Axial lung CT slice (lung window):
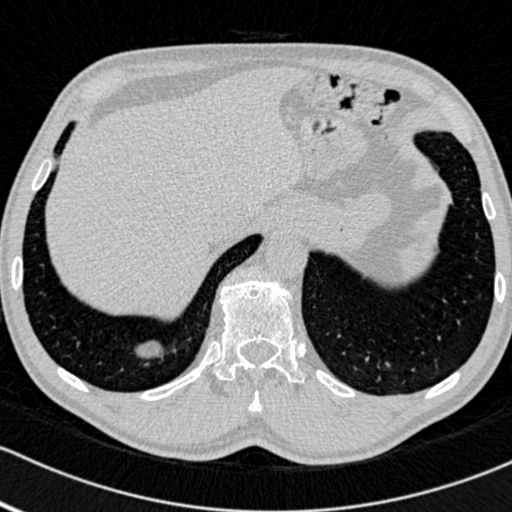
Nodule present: no